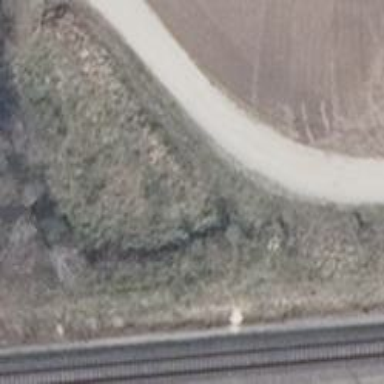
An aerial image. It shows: Track with compacted grade2 surface.